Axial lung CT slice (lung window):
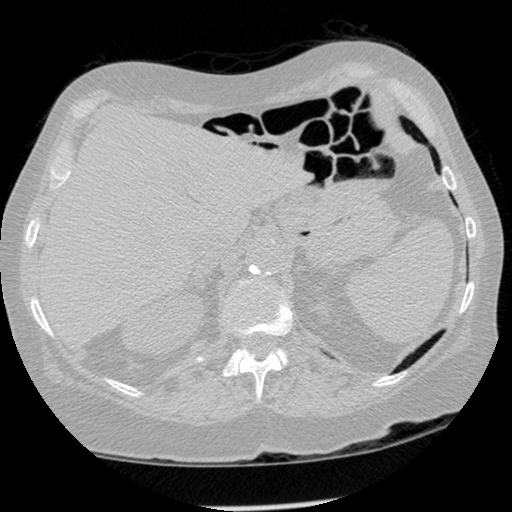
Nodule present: no